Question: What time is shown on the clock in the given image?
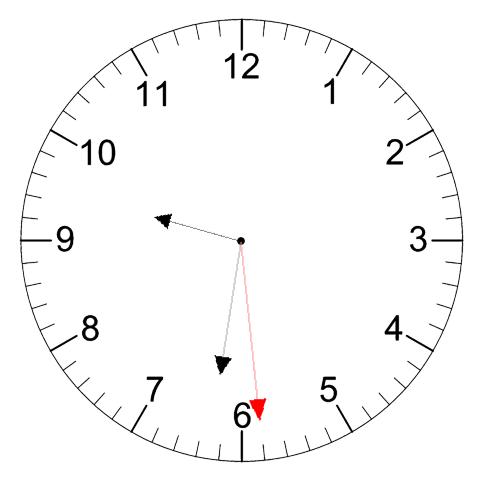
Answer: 09:31:29